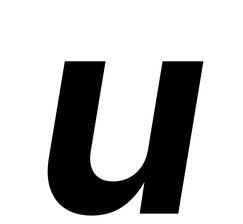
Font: Inter-Italic_Bold_Italic